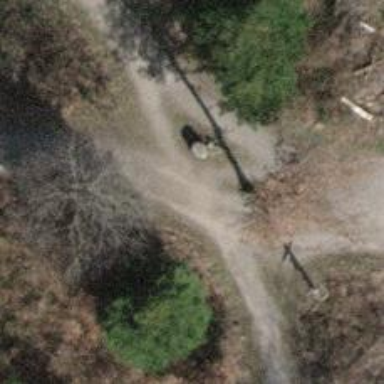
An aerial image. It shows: Compacted path.